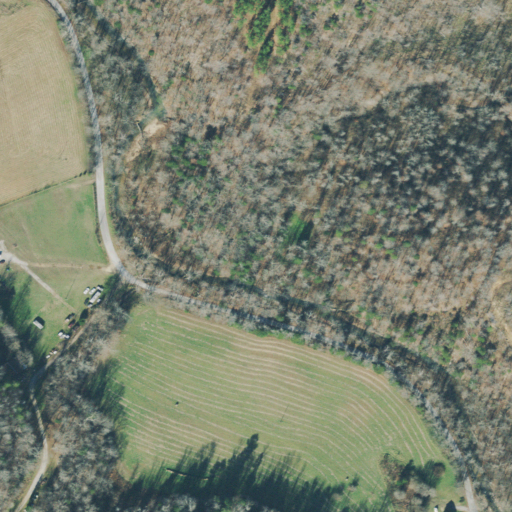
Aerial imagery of valley in Tennessee named Stock Hollow containing deciduous forest, pasture, open development, low intensity development, evergreen forest, woody wetlands, medium intensity development, and grassland